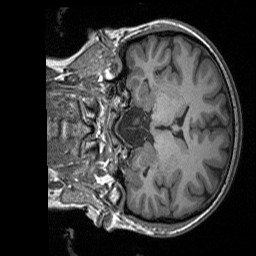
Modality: T1w
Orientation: coronal
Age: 22
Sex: female
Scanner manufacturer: siemens
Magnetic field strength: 3 T
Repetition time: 1.9 s
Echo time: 0.00252 s